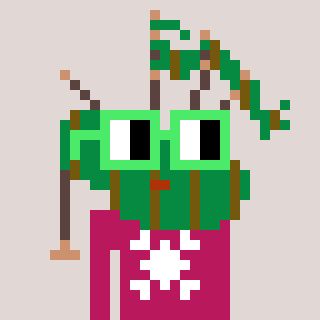
a pixel art character with square light green glasses, a bagpipe-shaped head and a darkpink-colored body on a warm background